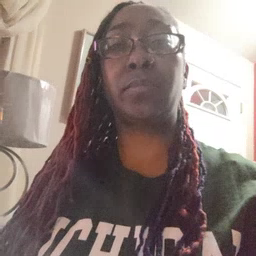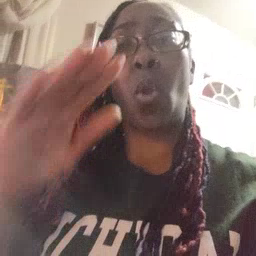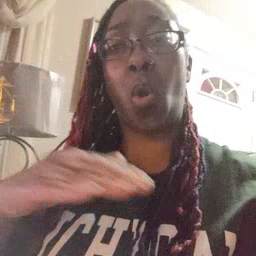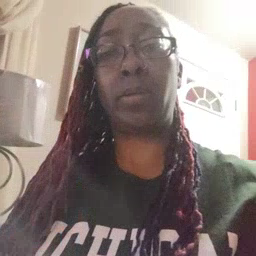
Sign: on